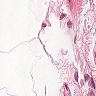
Metastatic tissue present: no